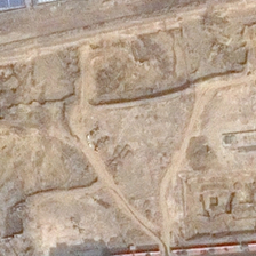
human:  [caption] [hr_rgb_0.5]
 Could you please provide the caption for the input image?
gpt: three dirt roads joint together formed a triangle area in the cneter of the coner and two houses are at the coner .

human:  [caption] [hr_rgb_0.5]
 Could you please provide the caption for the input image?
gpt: the terrene ruts form into a triangle .

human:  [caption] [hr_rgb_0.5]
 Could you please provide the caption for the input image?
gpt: The wasteland was divided into rough fields.

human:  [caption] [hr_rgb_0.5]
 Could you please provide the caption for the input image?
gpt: The wasteland was divided into several rugged fields.

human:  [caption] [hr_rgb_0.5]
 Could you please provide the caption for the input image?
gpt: a blue building is near a piece of irregular khaki bareland .